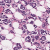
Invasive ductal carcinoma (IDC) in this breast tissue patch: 1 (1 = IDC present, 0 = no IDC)